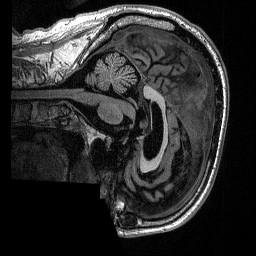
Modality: T1w
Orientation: sagittal
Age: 50
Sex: male
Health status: healthy
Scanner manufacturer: siemens
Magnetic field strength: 1.5 T
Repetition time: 2.73 s
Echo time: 0.00357 s